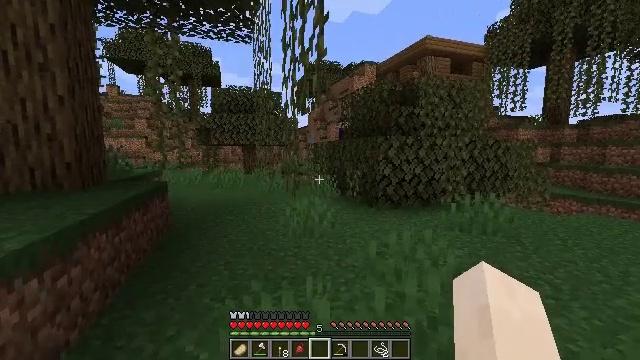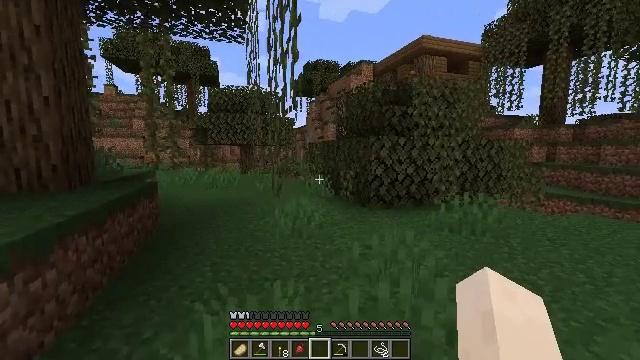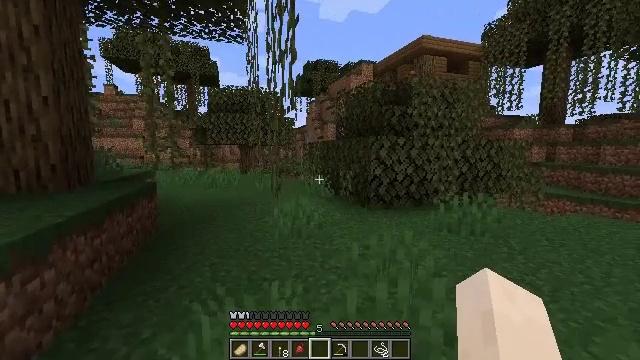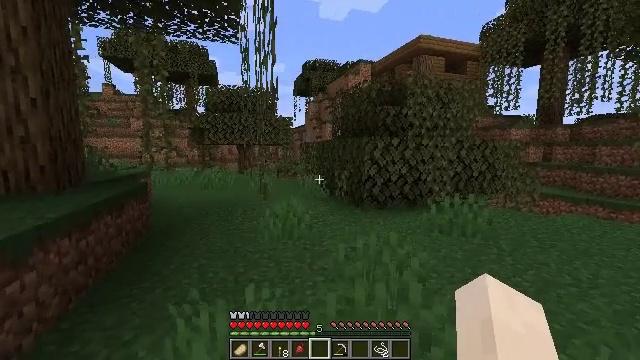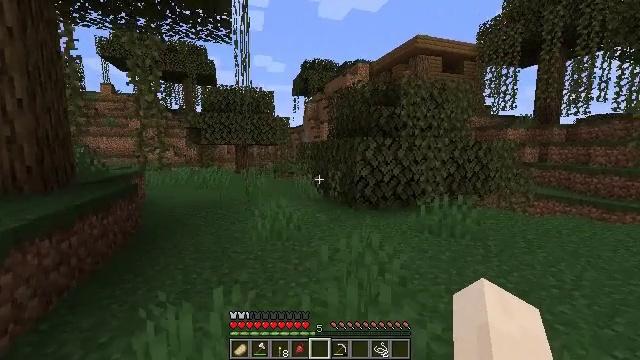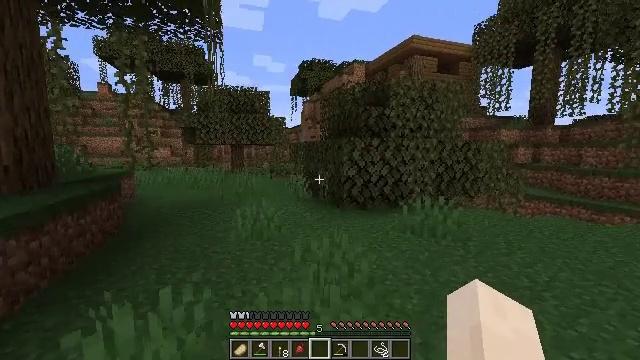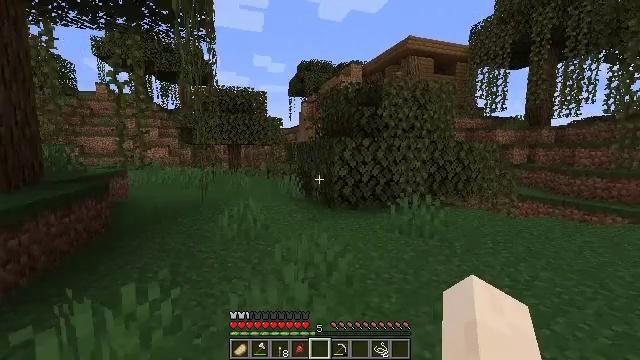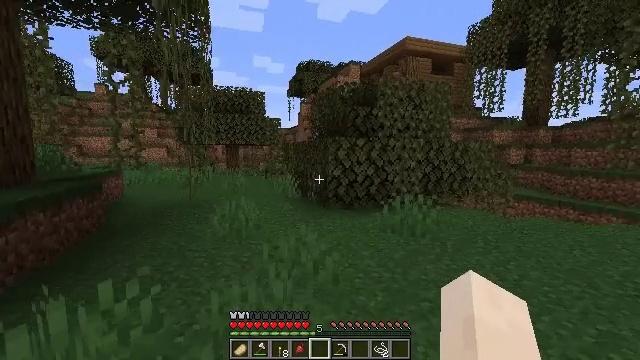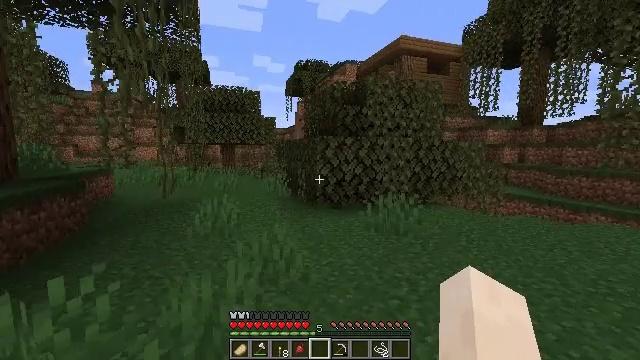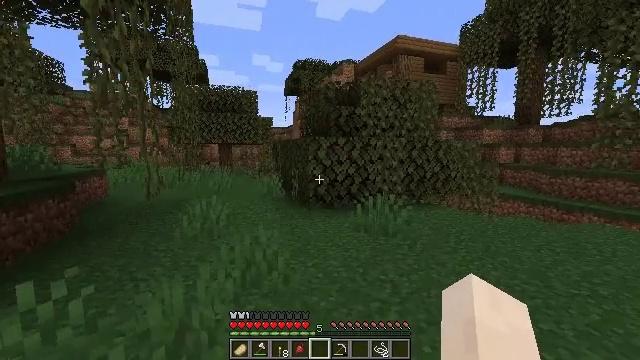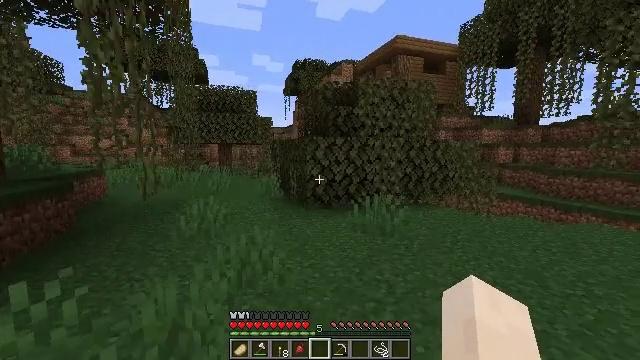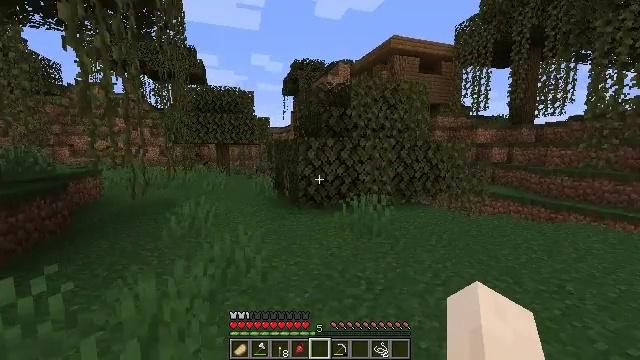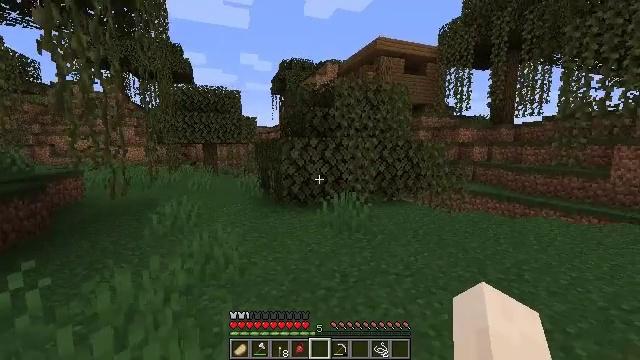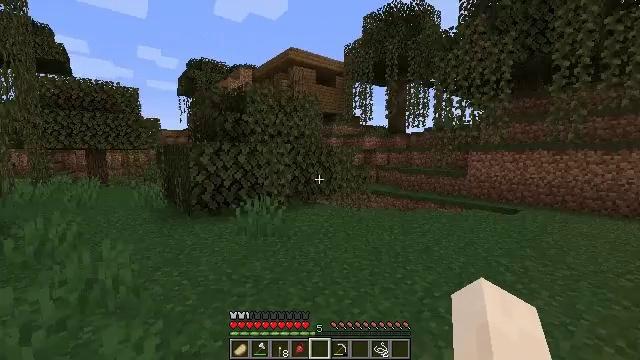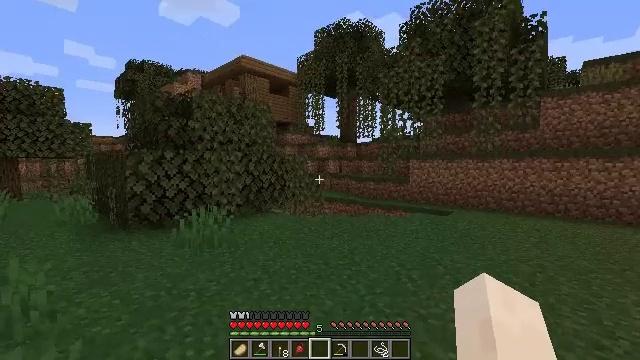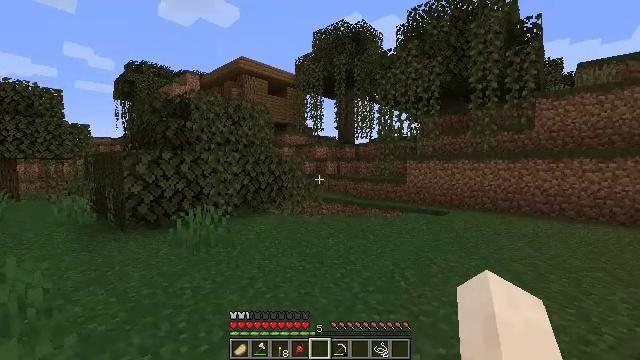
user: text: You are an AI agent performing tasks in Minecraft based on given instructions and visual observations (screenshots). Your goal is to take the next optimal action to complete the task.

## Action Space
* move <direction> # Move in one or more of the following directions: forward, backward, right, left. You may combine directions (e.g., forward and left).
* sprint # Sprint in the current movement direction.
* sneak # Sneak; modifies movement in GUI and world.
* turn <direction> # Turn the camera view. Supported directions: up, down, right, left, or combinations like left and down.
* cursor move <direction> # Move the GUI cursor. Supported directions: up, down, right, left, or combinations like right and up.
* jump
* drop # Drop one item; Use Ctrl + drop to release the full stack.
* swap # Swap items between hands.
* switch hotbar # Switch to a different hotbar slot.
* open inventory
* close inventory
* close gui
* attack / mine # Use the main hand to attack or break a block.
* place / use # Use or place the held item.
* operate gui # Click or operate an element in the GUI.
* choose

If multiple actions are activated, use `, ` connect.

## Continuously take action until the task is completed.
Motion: motion action
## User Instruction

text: Clear the ground by mining grass.
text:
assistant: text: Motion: move right, sprint
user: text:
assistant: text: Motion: move right, sprint
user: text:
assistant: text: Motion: move right, sprint
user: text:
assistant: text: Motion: move right, sprint
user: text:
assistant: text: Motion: move right, sprint
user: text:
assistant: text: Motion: move right, sprint
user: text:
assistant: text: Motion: move right, sprint
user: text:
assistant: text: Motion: move right, sprint
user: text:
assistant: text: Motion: move right, sprint
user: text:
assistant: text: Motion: move back and move right, sprint
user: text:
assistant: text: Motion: move back and move right, sprint
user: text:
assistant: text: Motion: move back and move right, sprint, turn right
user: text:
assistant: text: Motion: move back and move right, sprint, turn right and up
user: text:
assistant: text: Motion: move back and move right, sprint, turn right and up
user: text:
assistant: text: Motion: move back and move right, sprint
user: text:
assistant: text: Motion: move back and move right, sprint
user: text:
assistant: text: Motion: move back and move right, sprint
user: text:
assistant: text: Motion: move back and move right, sprint
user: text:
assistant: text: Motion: move right, sprint
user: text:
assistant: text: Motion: move right, sprint
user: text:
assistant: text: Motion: move right, sprint
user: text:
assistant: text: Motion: move right, sprint
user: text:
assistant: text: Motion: move right, sprint
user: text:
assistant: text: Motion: move right, sprint
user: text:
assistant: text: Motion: move right, sprint
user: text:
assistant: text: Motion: move right, sprint
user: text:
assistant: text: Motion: move right, sprint
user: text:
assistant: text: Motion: move right, sprint
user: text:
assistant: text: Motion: move right, sprint
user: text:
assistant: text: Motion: move right, sprint